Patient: sex M, age 72
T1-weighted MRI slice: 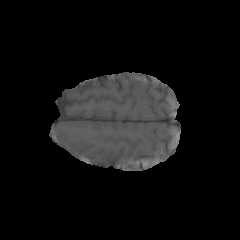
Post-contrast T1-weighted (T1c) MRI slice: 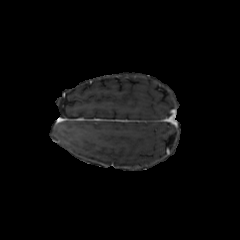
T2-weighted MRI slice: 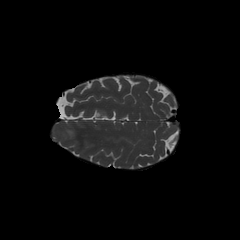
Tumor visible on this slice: yes
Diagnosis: Glioblastoma, IDH-wildtype
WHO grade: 4